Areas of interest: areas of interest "Kunming Nanba Human Resource Market"
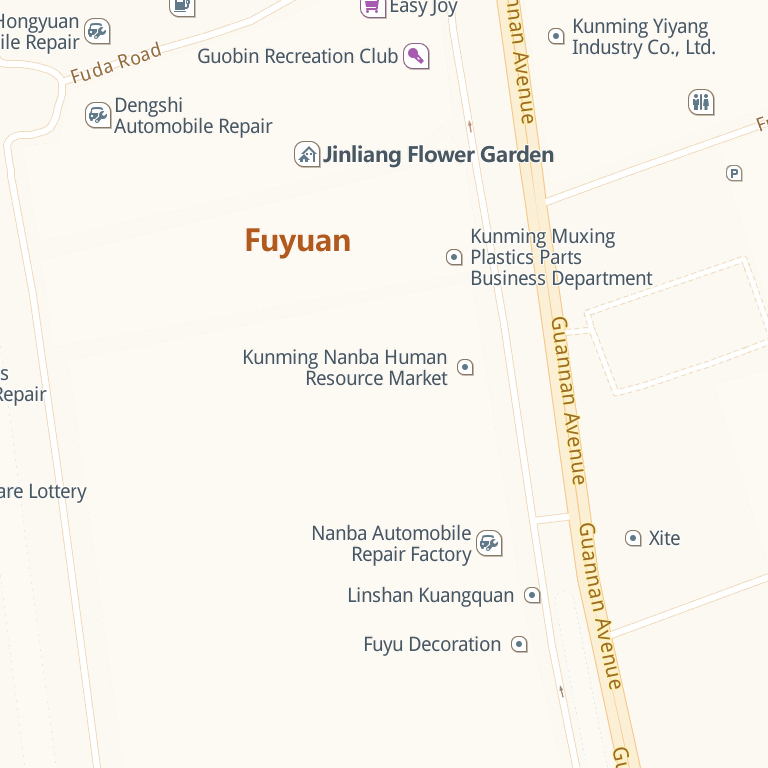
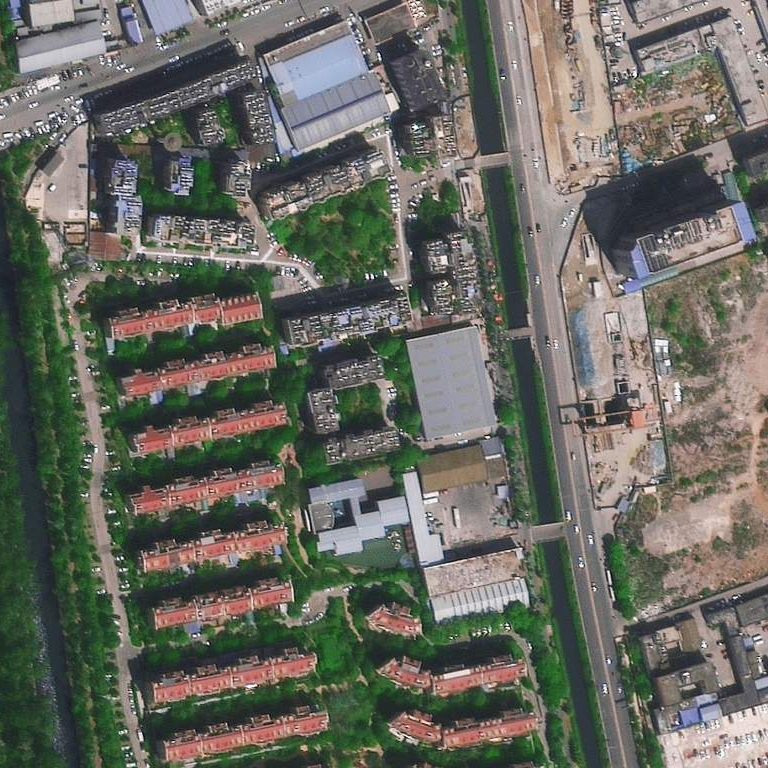